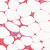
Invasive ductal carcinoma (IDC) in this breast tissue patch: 0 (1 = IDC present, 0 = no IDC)